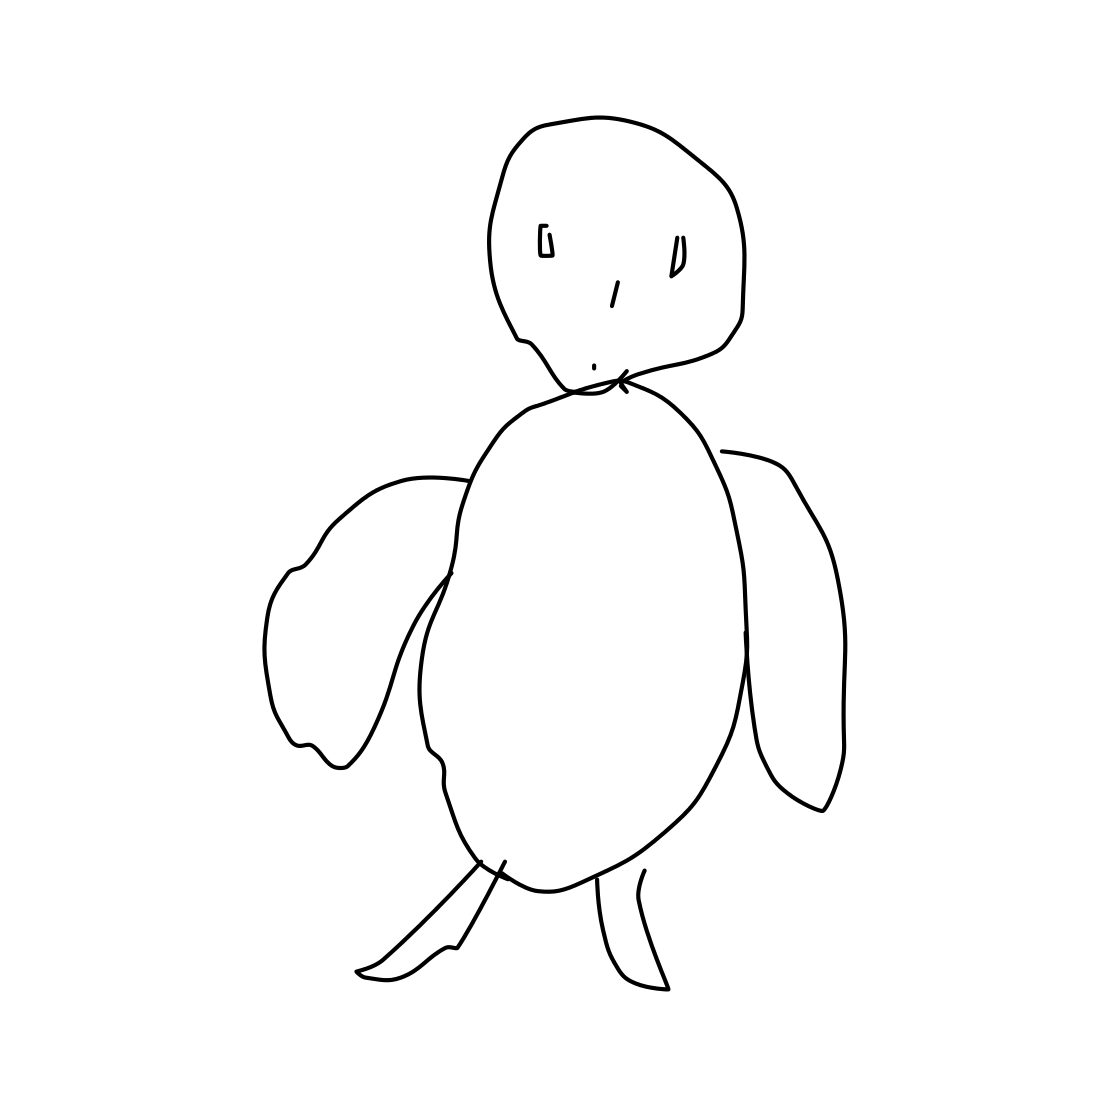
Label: penguin